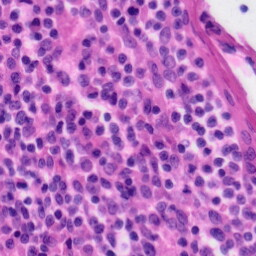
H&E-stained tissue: Tonsil